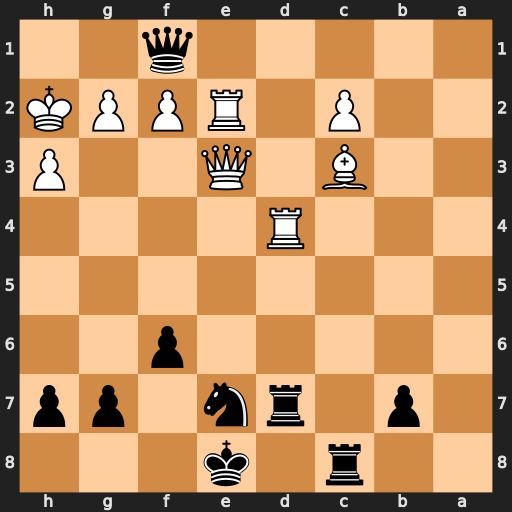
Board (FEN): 2r1k3/1p1rn1pp/5p2/8/3R4/2B1Q2P/2P1RPPK/5q2
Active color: b
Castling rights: -
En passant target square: -
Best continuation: Rxc3 Qe6 Qxe2 Qxe2 Rxd4